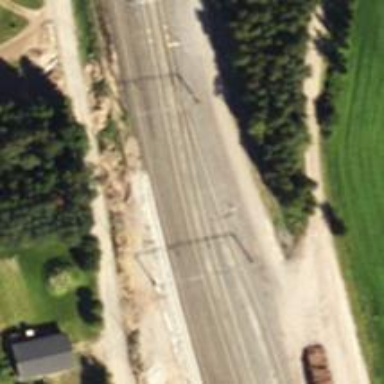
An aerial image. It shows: Wedge used for railway derailment.